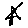
Label: star